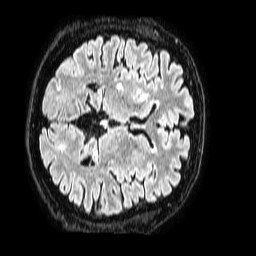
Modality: FLAIR
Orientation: axial
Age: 64
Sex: male
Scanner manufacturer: philips
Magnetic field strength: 1.5 T
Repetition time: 4.8 s
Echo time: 0.3 s